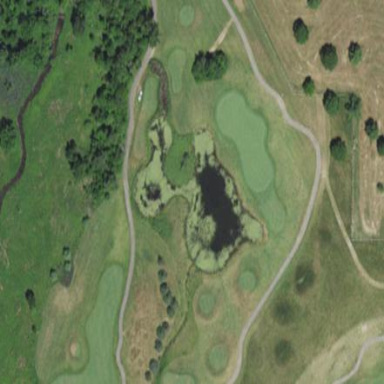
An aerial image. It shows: Area of rough grass used for golf.